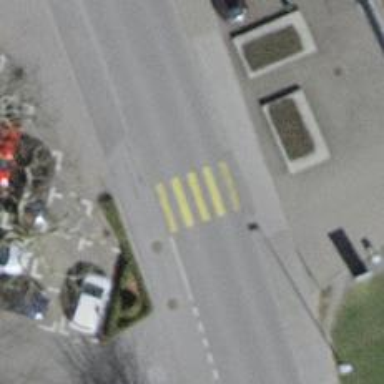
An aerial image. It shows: Zebra crossing on the road.